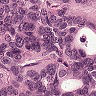
Metastatic tissue present: yes